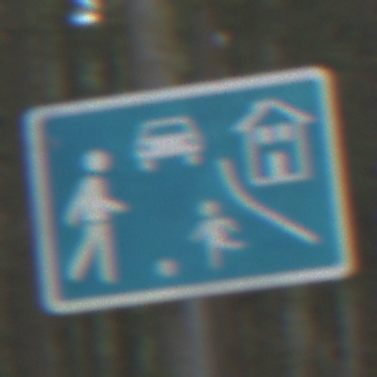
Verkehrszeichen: BeginnVerkehrsberuhigterBereich
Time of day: Midday
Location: Outdoor (Nature)
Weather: Overcast
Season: NotSpecified
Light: Natural